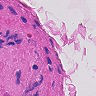
Metastatic tissue present: no